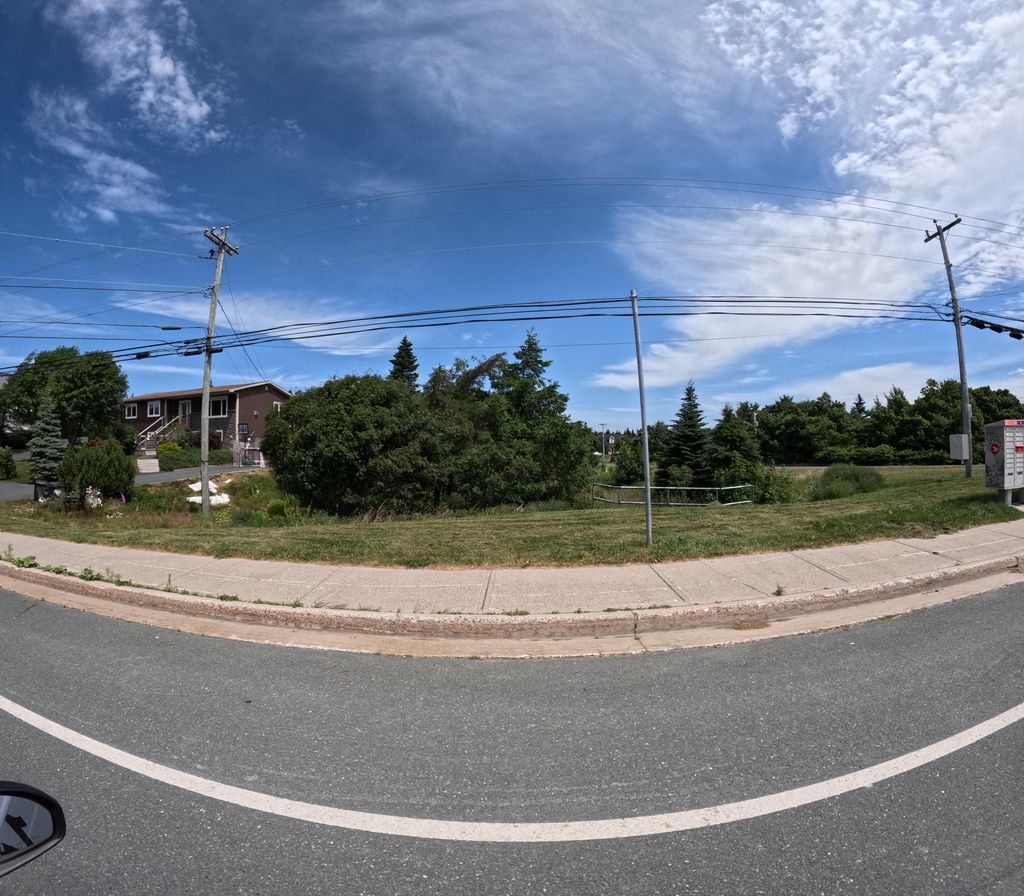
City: st_johns